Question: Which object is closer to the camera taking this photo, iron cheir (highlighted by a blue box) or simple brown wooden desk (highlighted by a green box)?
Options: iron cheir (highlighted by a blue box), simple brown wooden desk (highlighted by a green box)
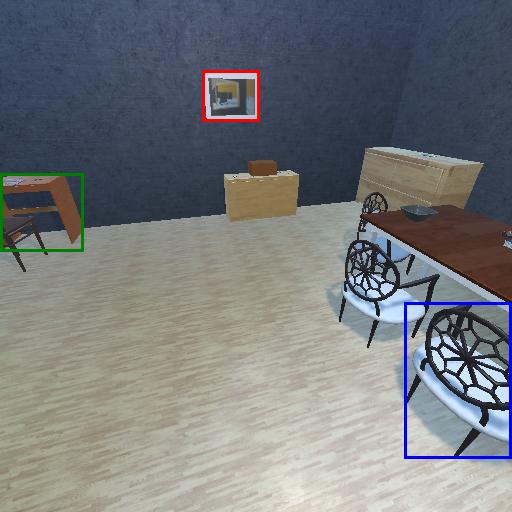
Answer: iron cheir (highlighted by a blue box)